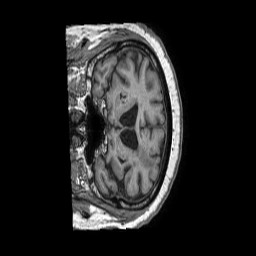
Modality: T1w
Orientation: coronal
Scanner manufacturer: philips
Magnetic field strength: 1.5 T
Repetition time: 0.007307 s
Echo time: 0.003352 s